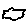
Label: cloud